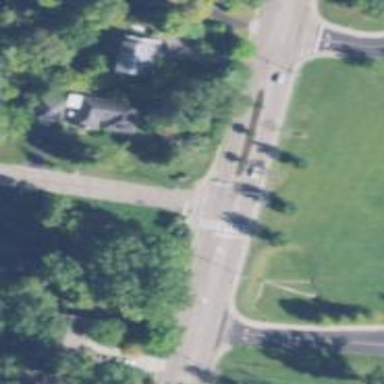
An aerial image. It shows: Marked crossing on the road.